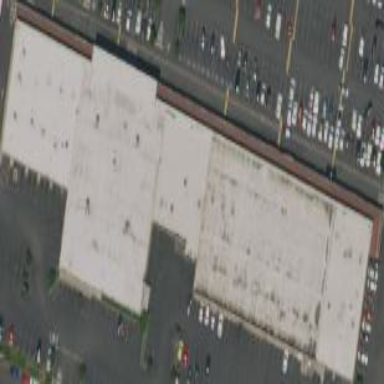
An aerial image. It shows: Retail building.